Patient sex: M
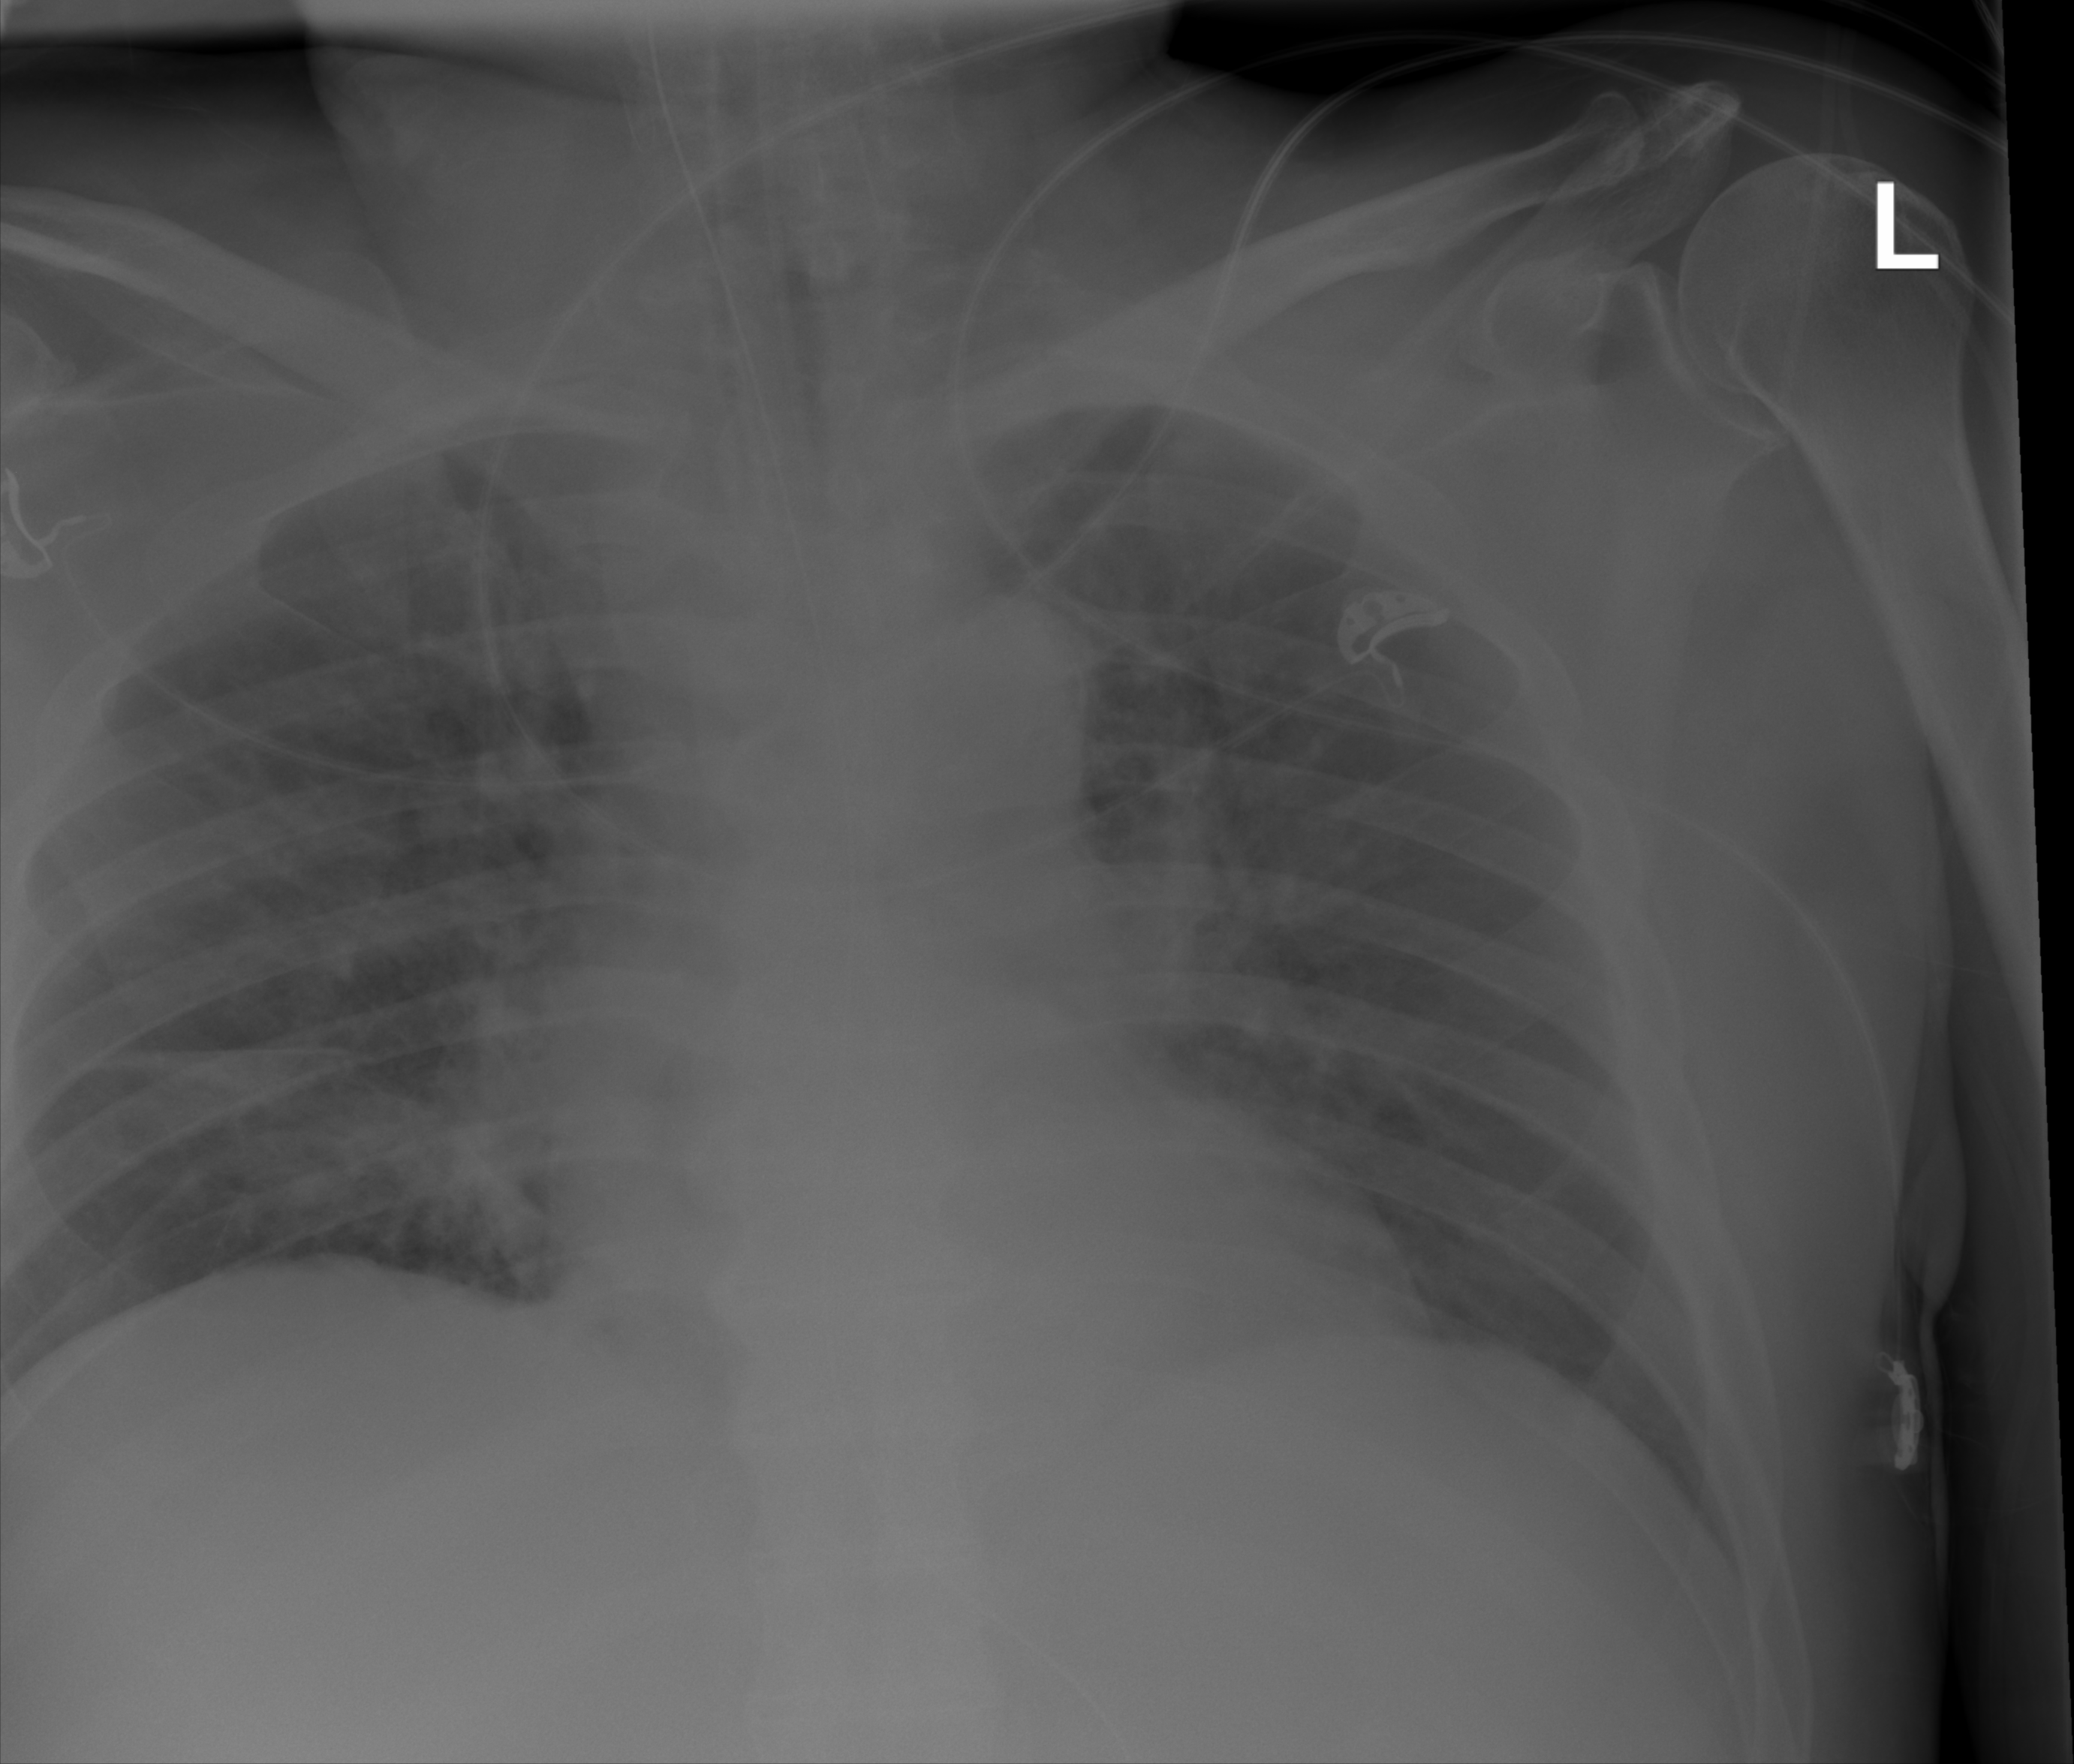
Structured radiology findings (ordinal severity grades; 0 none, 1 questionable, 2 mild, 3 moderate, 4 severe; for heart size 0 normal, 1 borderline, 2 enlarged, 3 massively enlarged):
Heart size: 1
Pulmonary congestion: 2
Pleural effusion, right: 0
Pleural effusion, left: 2
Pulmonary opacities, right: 2
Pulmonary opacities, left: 0
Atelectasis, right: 2
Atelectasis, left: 2